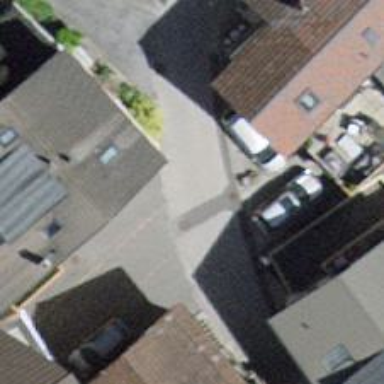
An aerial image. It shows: Alley classified as service road.